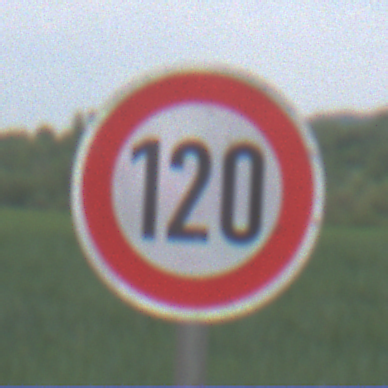
Verkehrszeichen: Geschwindigkeit120
Umgebung: Outdoor, RoadRail
Tageszeit: Midday
Wetter: PartlyCloudy
Licht: Natural
Jahreszeit: NotSpecified
Kontrast: LowContrast